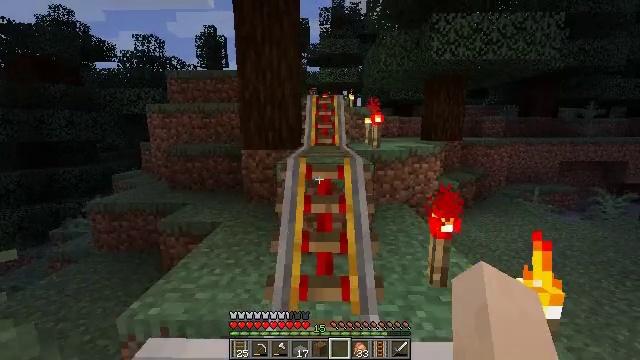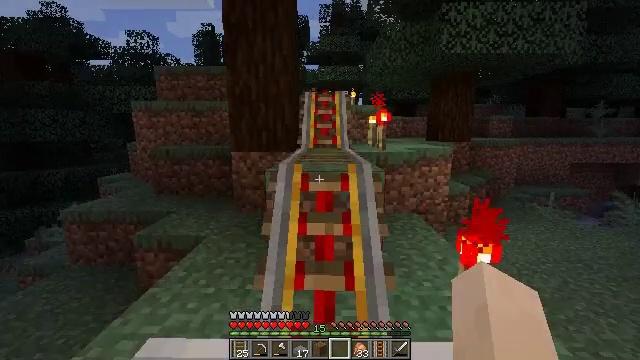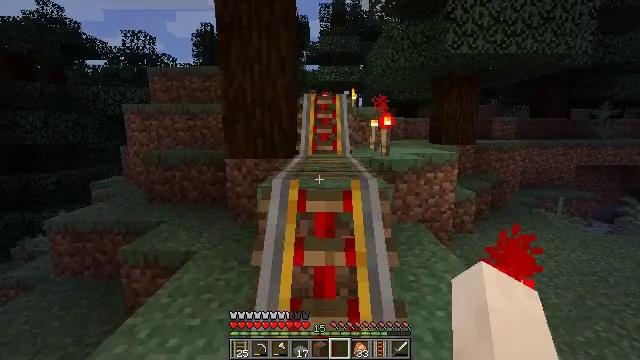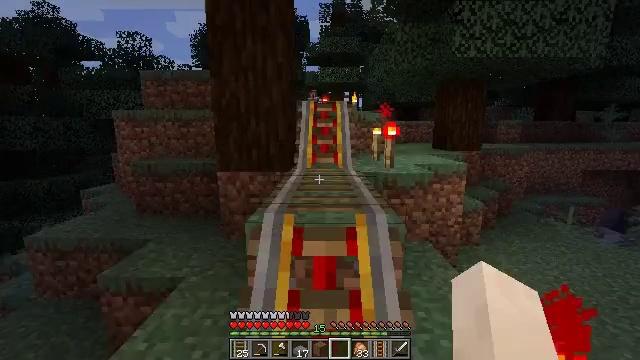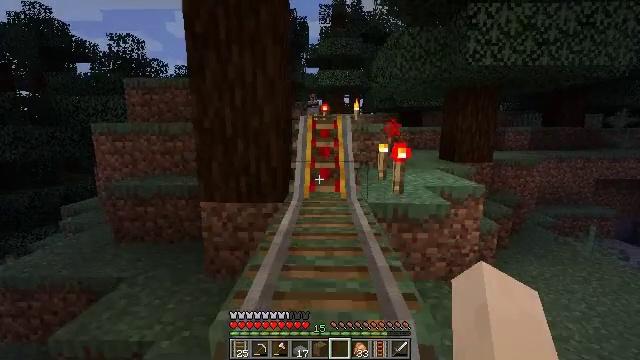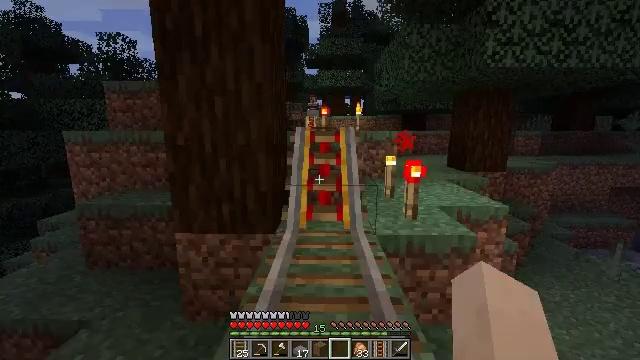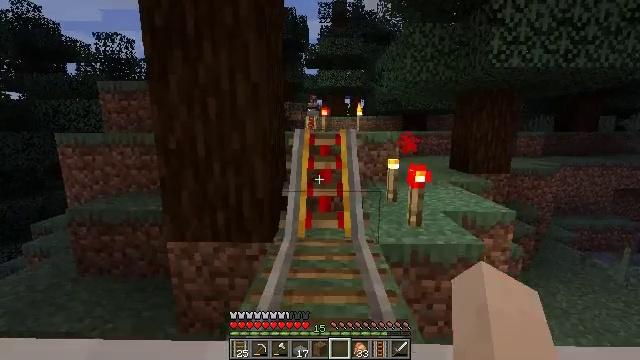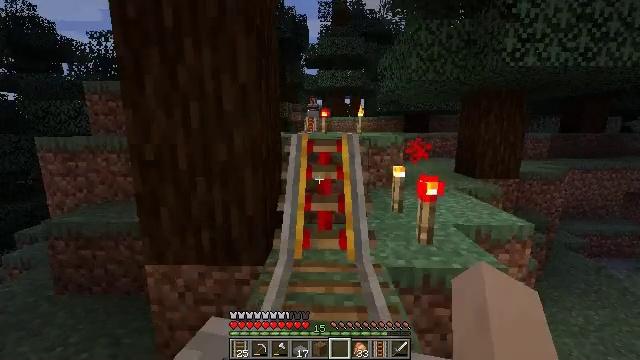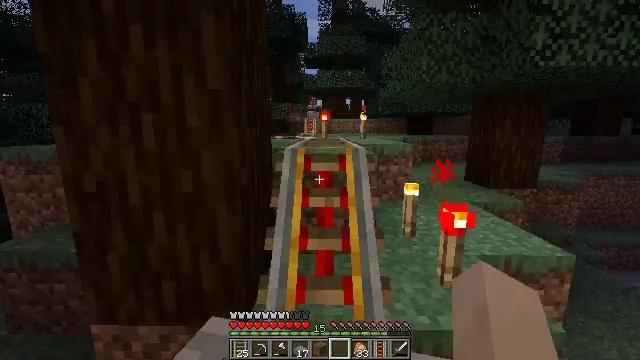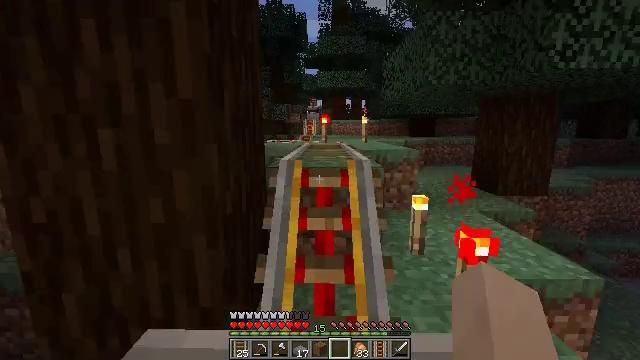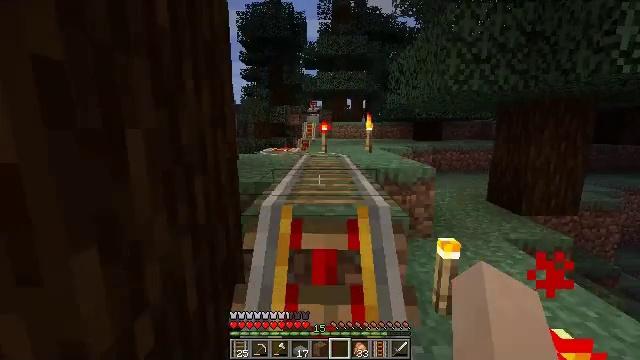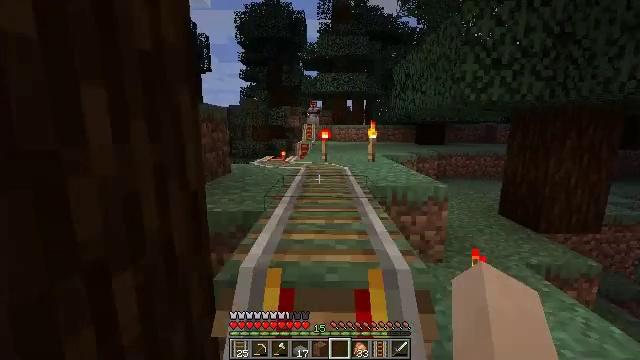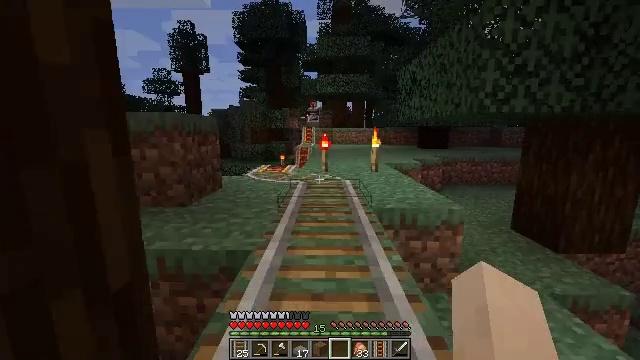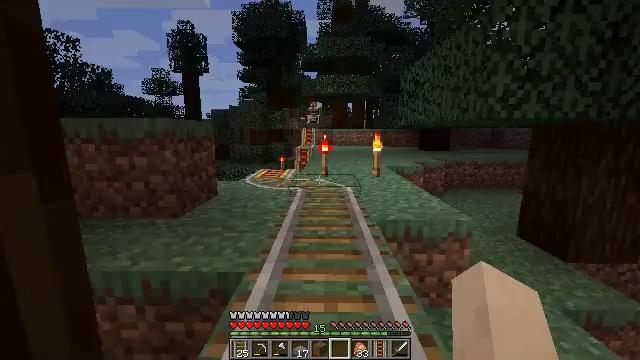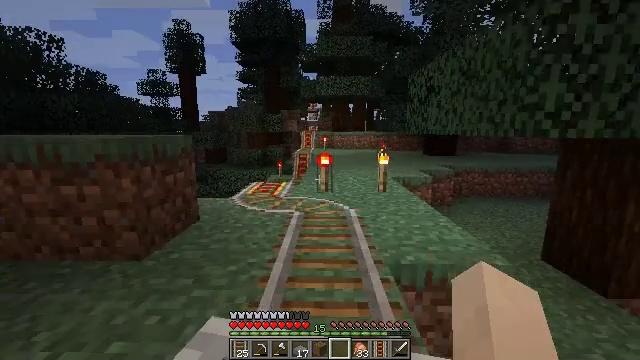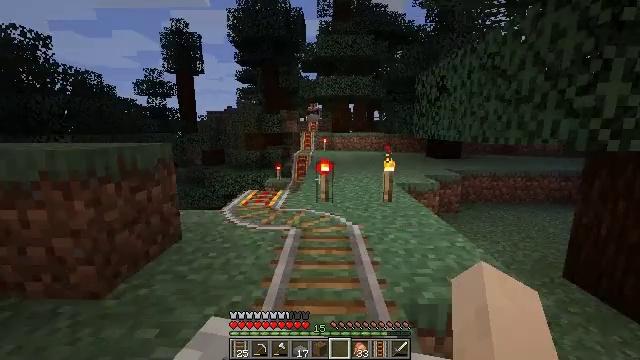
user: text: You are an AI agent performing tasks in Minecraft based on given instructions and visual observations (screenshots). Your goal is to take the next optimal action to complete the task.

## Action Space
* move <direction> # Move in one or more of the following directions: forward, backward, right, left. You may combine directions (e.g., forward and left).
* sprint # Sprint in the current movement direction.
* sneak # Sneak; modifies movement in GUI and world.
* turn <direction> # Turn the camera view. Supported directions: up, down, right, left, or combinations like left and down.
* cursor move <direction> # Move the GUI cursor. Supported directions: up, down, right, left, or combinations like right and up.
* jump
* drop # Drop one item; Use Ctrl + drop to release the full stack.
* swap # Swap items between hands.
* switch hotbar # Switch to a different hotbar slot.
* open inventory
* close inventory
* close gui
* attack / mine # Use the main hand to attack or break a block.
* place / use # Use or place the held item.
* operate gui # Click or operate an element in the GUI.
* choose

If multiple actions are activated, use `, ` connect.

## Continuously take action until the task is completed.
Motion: motion action
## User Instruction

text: Recycle the rail from an abandoned track.
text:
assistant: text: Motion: no_op
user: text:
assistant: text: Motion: no_op
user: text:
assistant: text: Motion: no_op
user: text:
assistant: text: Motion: no_op
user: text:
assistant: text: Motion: no_op
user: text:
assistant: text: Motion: no_op
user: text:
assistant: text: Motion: no_op
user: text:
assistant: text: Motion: no_op
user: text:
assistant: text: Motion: no_op
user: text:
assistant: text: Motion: no_op
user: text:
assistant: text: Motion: no_op
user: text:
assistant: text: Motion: no_op
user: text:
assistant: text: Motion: no_op
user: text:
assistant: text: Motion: no_op
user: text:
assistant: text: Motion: no_op
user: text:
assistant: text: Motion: no_op
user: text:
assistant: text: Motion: no_op
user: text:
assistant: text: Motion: no_op
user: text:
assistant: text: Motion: no_op
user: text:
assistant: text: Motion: no_op
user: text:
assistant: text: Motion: no_op
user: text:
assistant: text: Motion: no_op
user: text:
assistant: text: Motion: no_op
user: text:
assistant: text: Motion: no_op
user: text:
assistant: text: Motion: no_op
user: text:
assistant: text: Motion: no_op
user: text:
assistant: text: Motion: no_op
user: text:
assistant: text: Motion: no_op
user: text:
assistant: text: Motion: no_op
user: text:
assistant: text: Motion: no_op